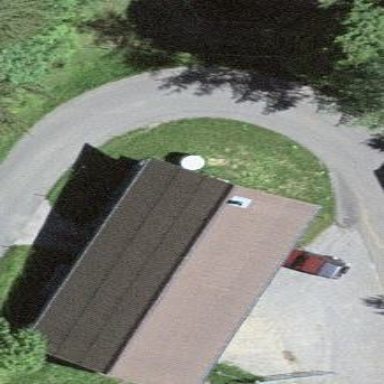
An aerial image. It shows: Shed building.